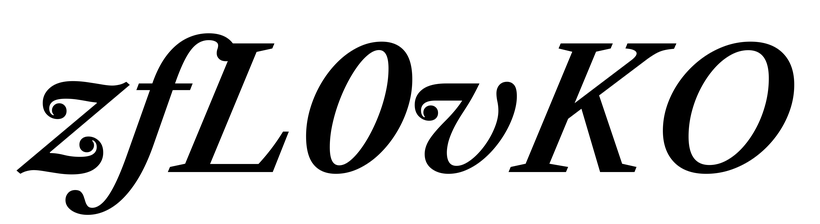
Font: LibreCaslonText-Italic_SemiBold_Italic